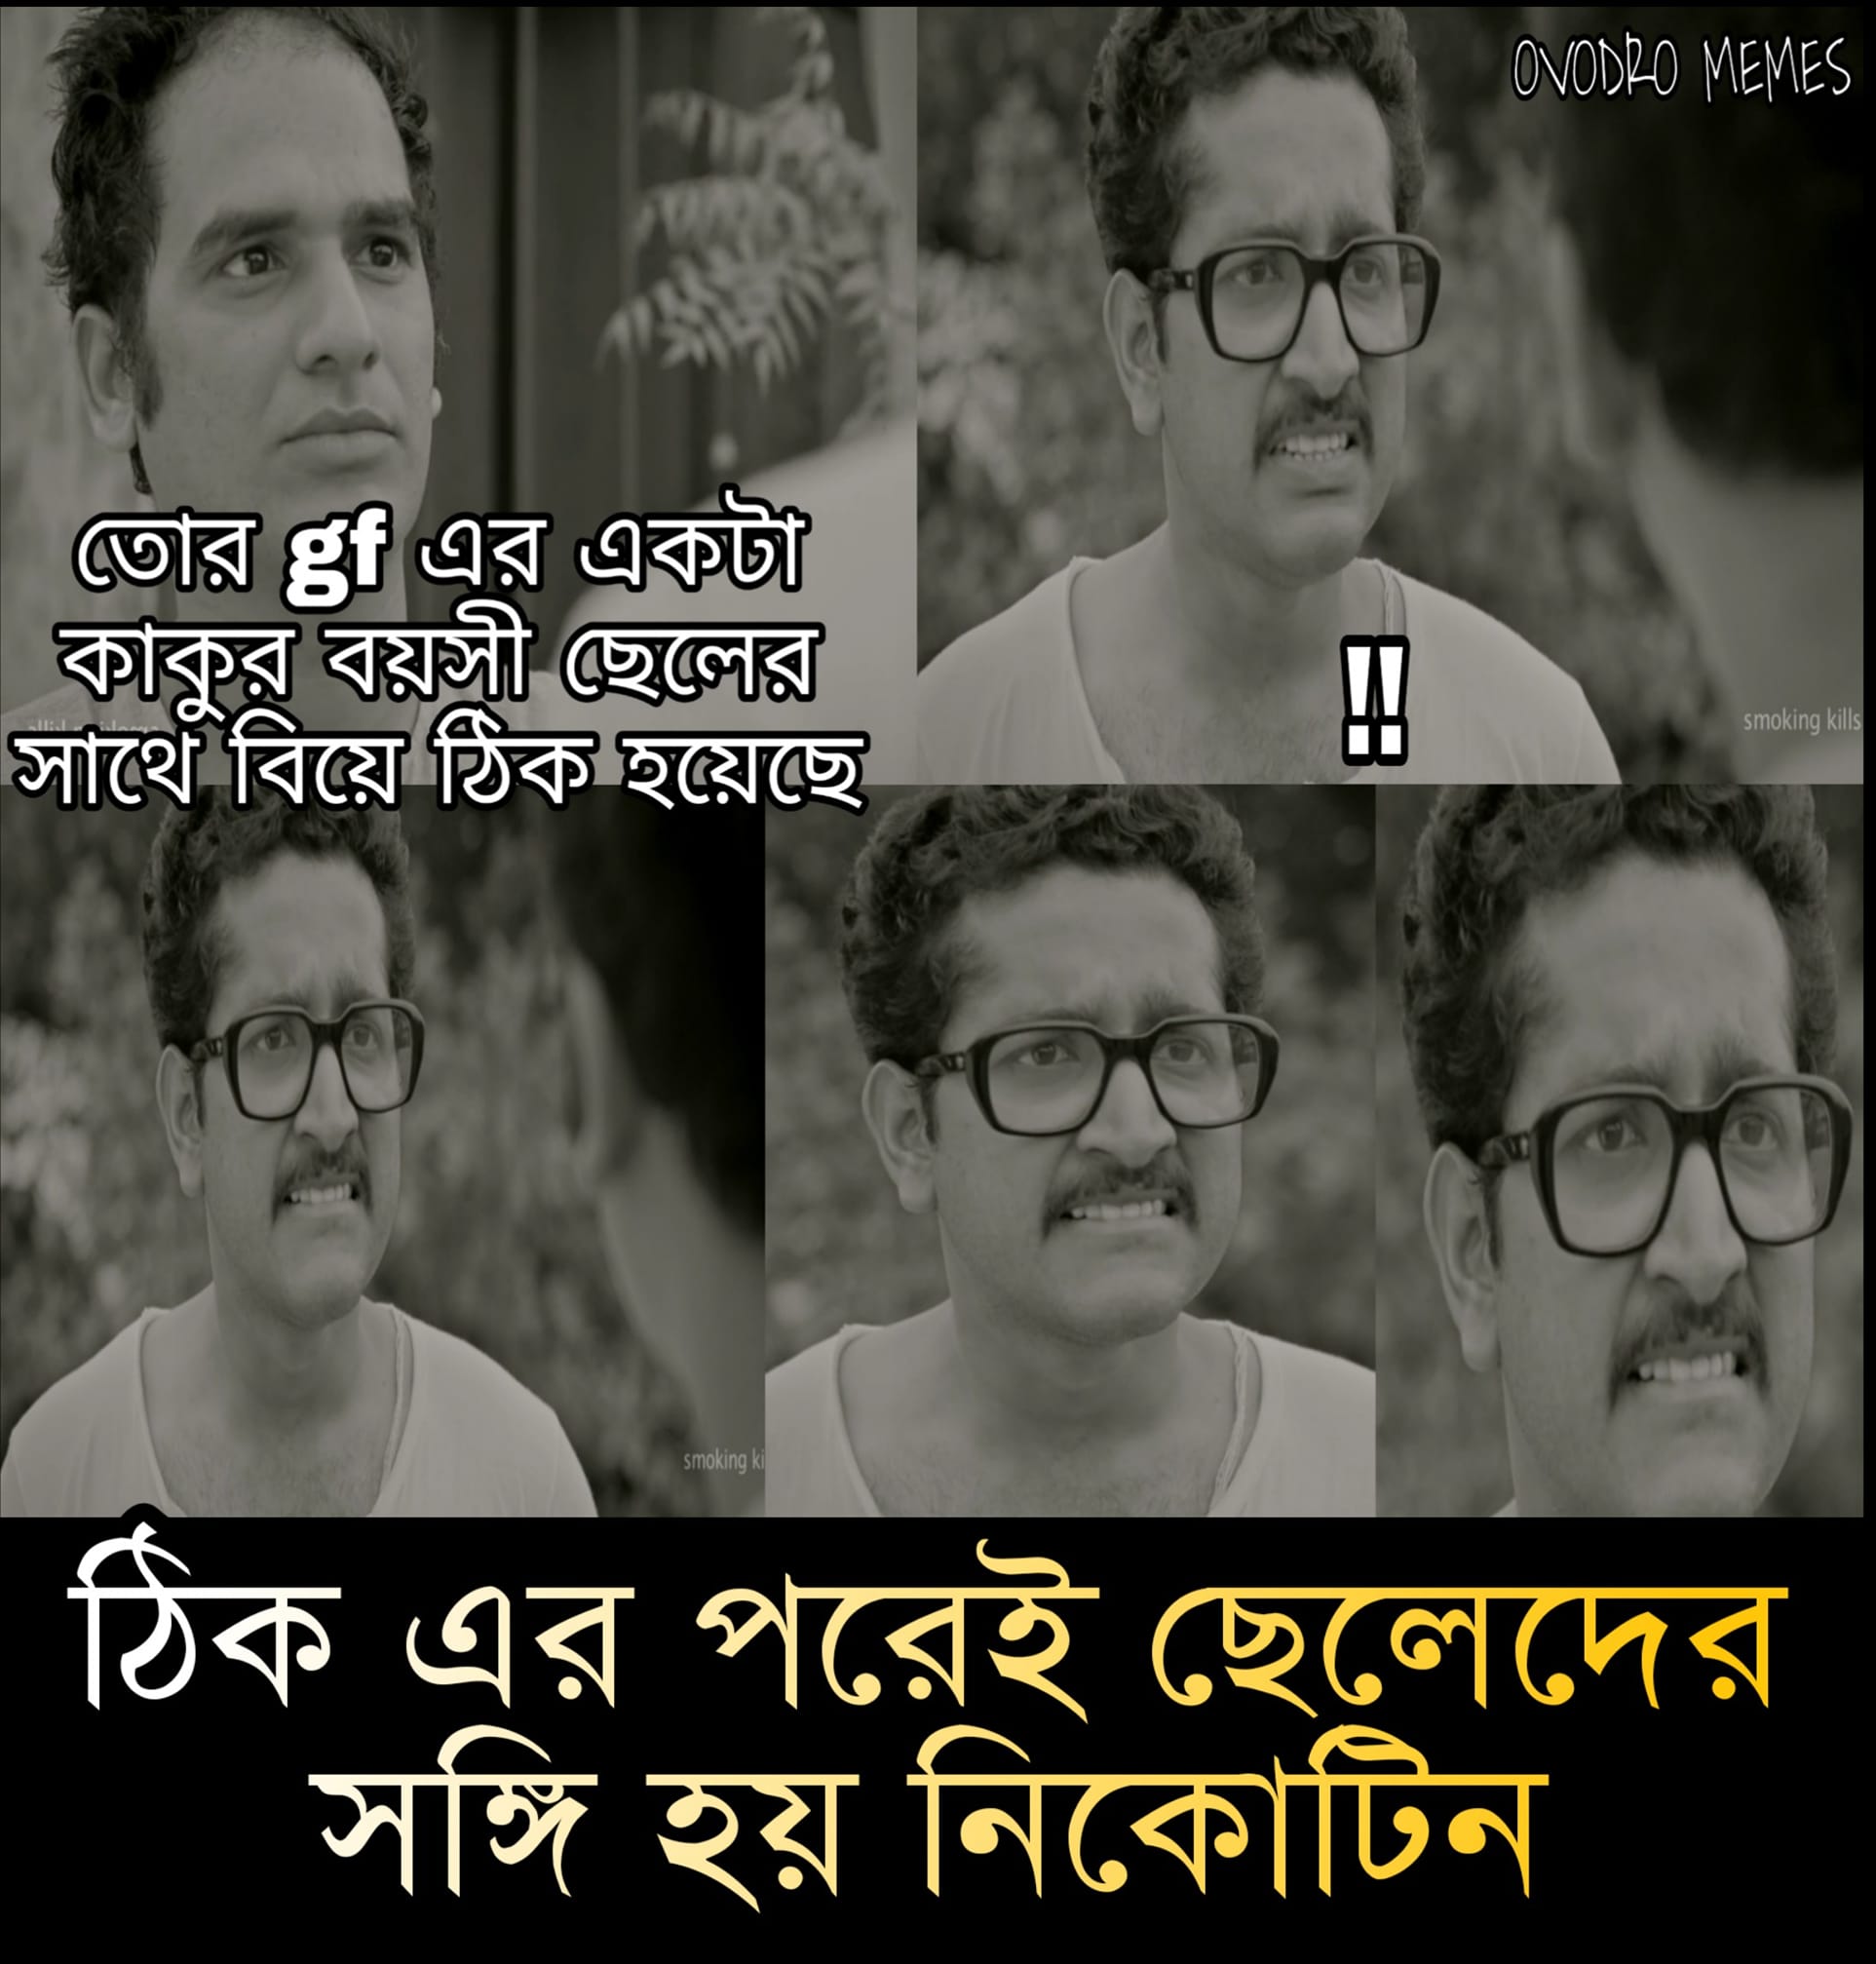
Caption: তোর gf এর একটা কাকুর বয়সী ছেলের সাথে বিয়ে ঠিক হয়েছে   !!   ঠিক এর পরেই ছেলেদের সঙ্গি হয় নিকোটিন
Label: hate